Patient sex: M
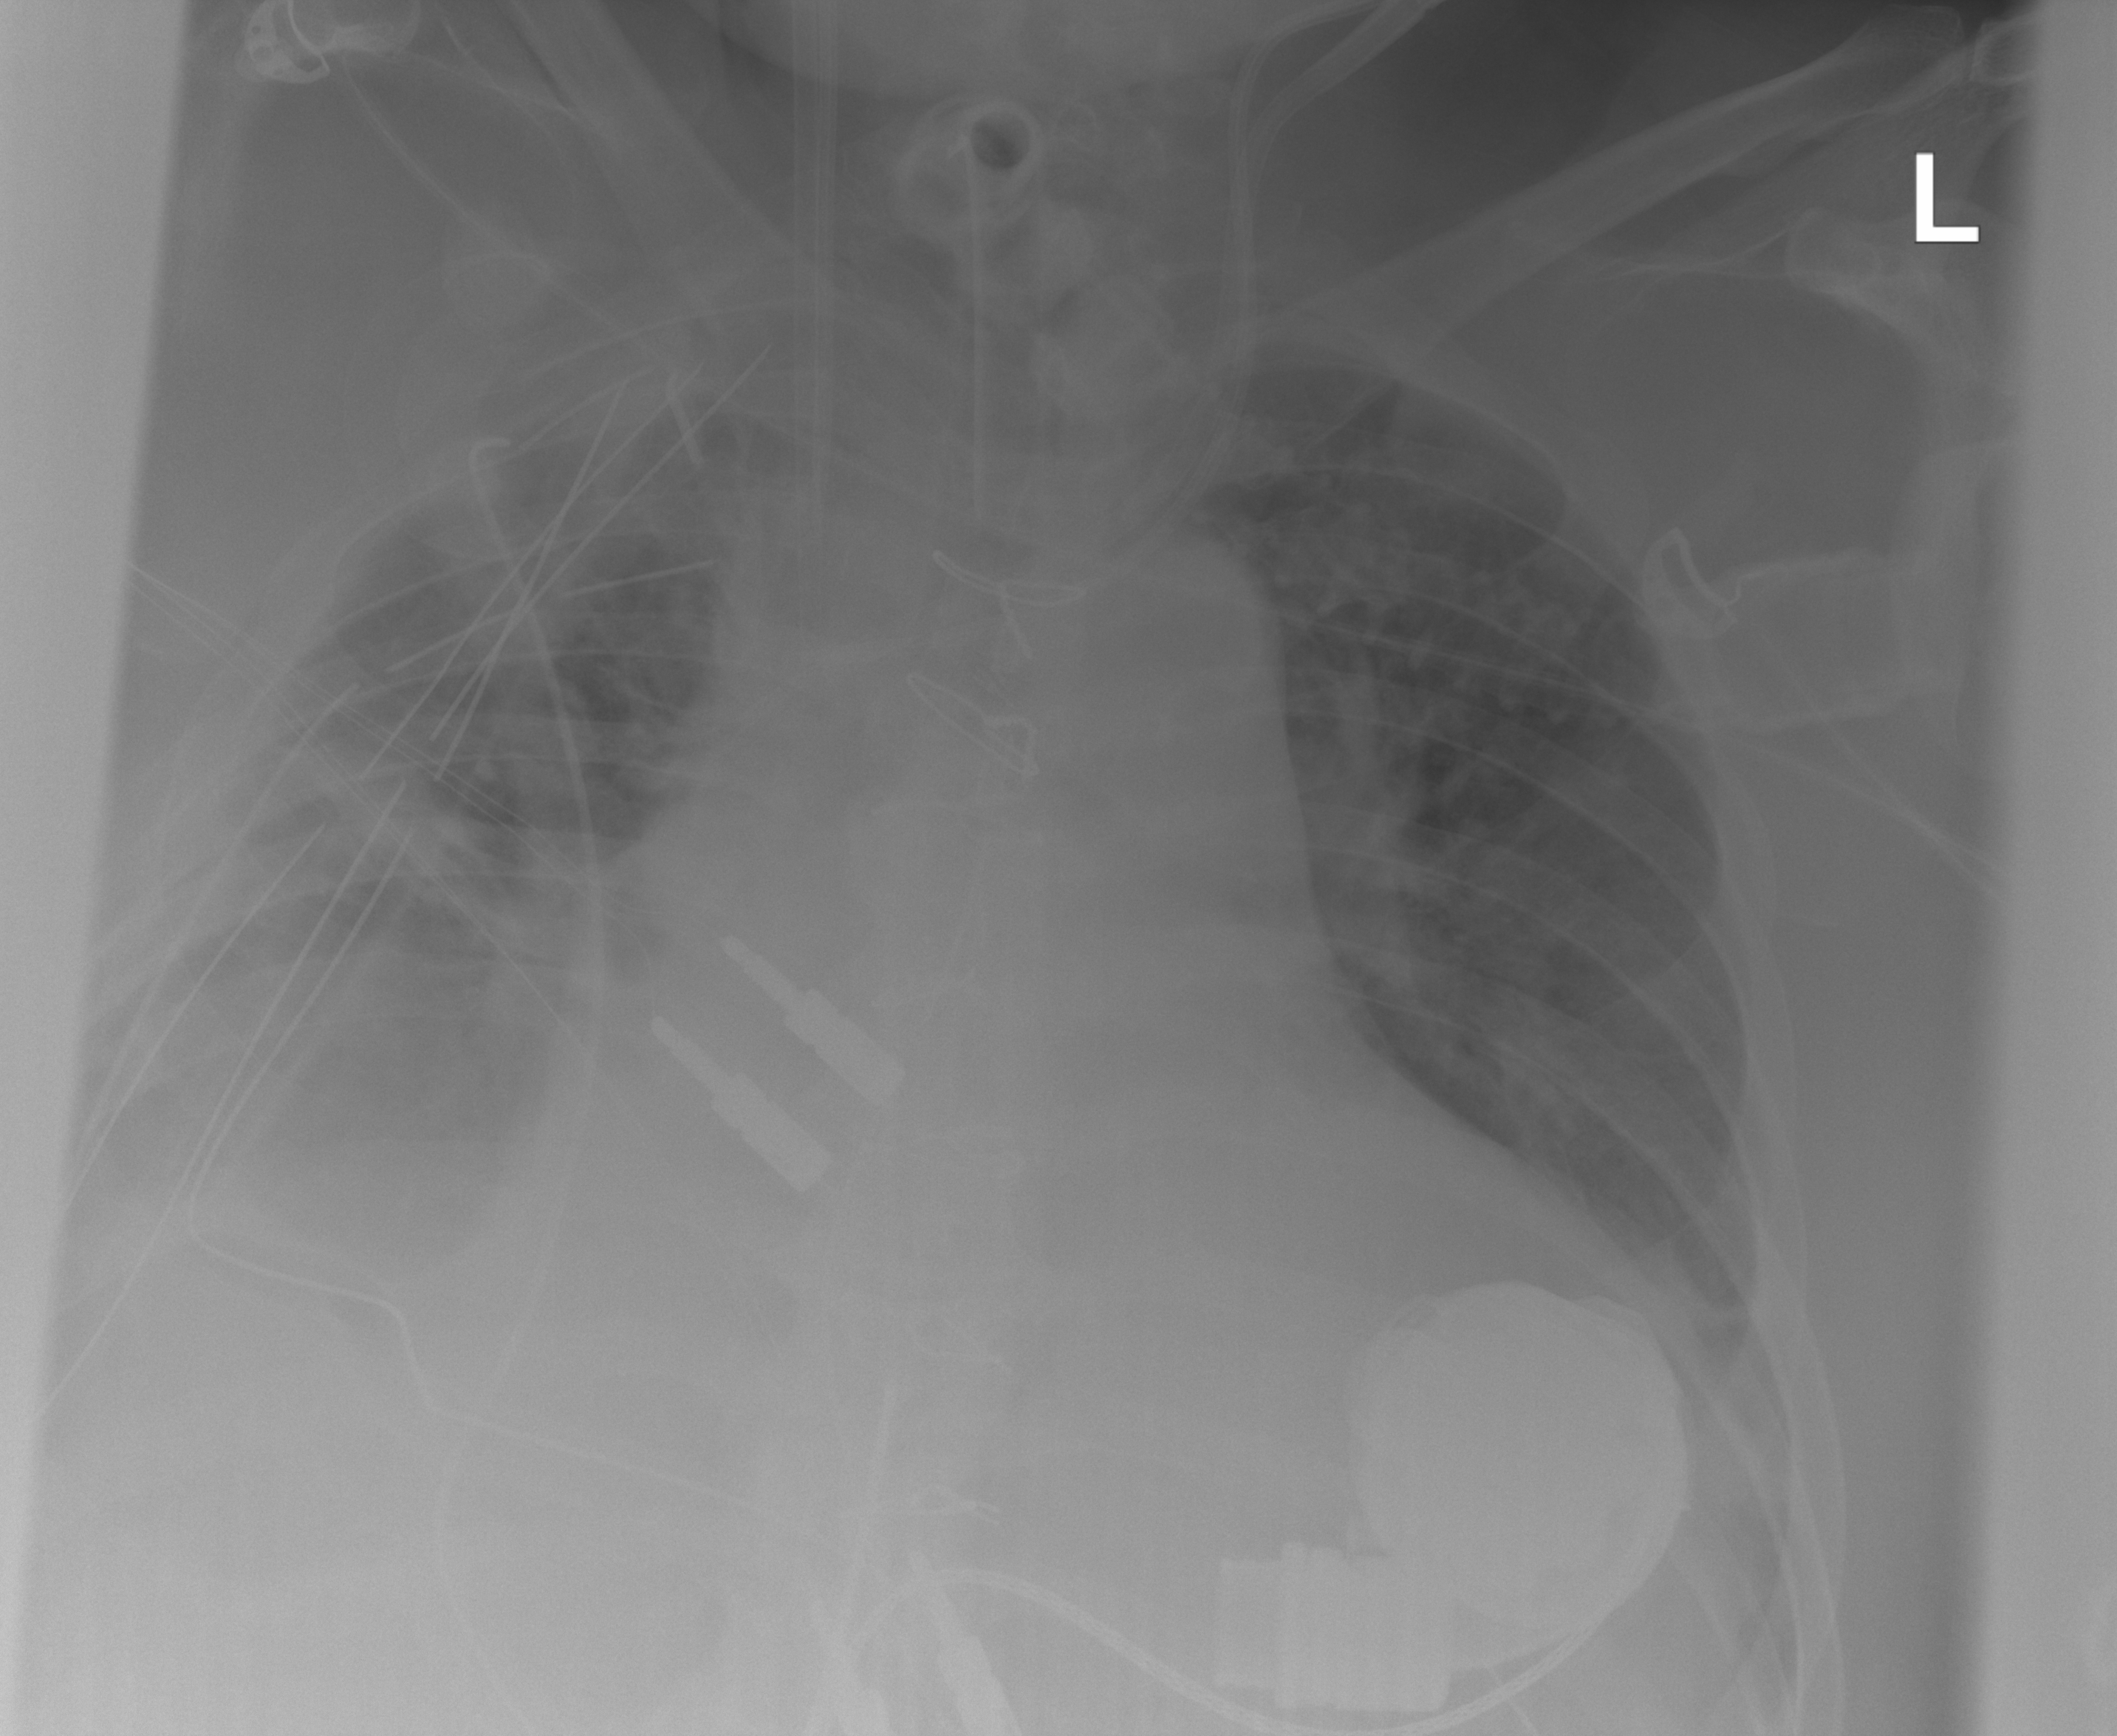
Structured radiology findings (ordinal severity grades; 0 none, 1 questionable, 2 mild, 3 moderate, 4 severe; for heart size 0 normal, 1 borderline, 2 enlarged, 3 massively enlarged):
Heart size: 3
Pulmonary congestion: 2
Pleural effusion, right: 2
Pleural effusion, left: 2
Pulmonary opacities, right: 2
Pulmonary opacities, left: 2
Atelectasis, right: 2
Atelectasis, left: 2